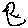
Label: bird